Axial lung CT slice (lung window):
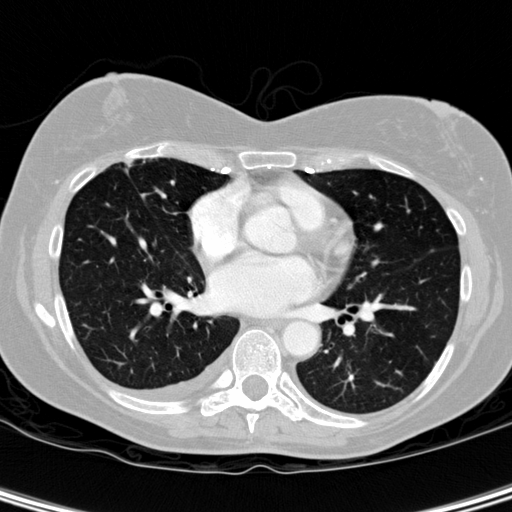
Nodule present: no